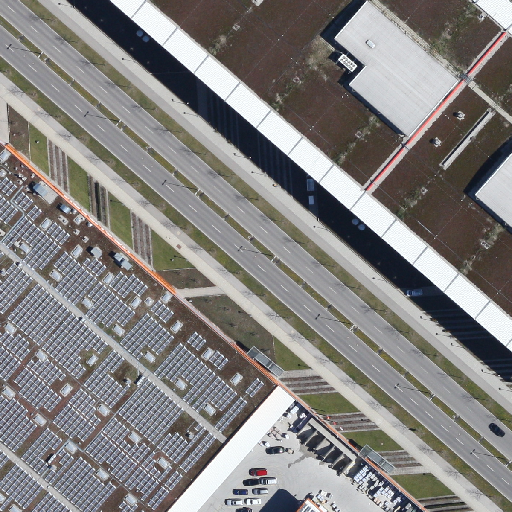
Referring expression: light-duty vehicle